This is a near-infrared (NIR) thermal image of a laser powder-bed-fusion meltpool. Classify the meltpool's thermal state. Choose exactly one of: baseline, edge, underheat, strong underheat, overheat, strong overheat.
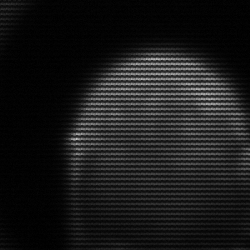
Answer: edge